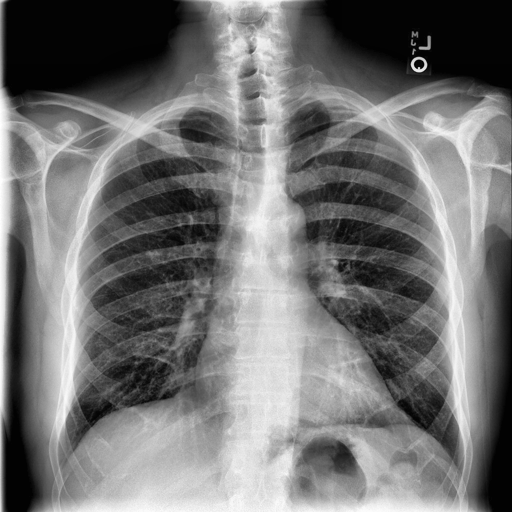
Finding: NORMAL